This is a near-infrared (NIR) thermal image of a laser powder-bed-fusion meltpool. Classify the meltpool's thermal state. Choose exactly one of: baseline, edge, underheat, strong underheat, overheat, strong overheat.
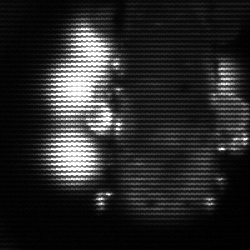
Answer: strong underheat